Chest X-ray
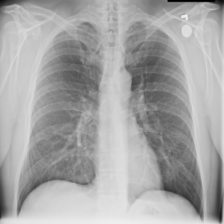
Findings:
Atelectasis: negative
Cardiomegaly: negative
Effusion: negative
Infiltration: negative
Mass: negative
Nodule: negative
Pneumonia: negative
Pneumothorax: negative
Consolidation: negative
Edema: negative
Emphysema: negative
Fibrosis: negative
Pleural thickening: negative
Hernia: negative